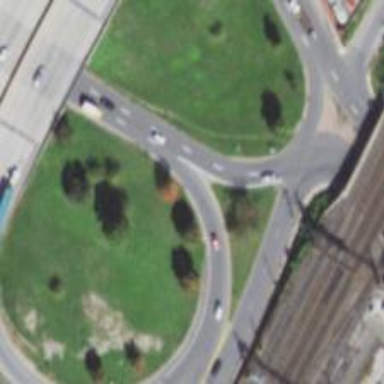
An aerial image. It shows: Circular junction on secondary road.